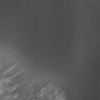
Label: not_dusty